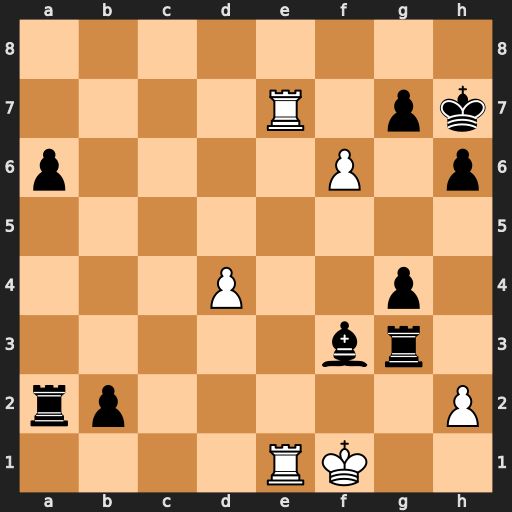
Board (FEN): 8/4R1pk/p4P1p/8/3P2p1/5br1/rp5P/4RK2
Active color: w
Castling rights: -
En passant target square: -
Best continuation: Rxg7+ Kh8 Re8#